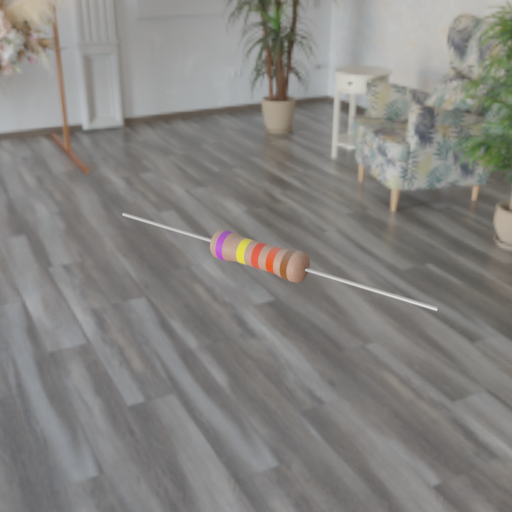
Resistor colour bands (in order): violet, yellow, red, red, brown